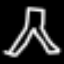
Label: pants